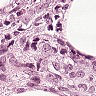
Metastatic tissue present: yes